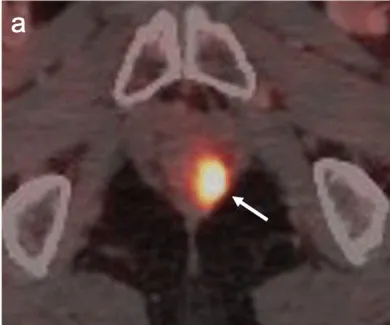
(a, b) Transverse and Coronal PSMA-PET/CT images.
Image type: radiology (pet)